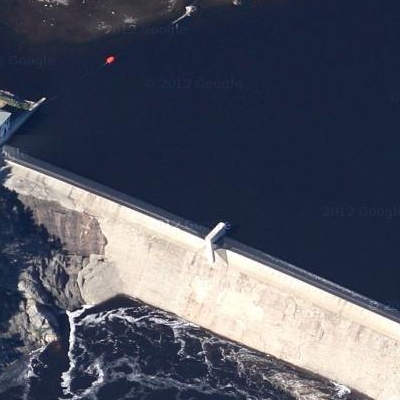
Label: RiverLake